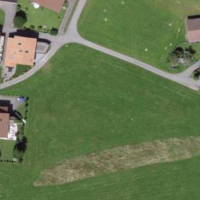
EUNIS habitat code: 24
Species observed at this site:
Trifolium pratense